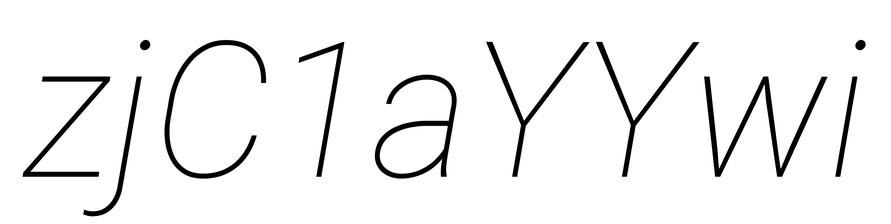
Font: Roboto-Italic_Thin_Italic